Field crop: tomato
Growth stage: 1
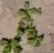
Species: portulaca